Chest X-ray. View position: AP
Patient age: 31
Patient sex: M
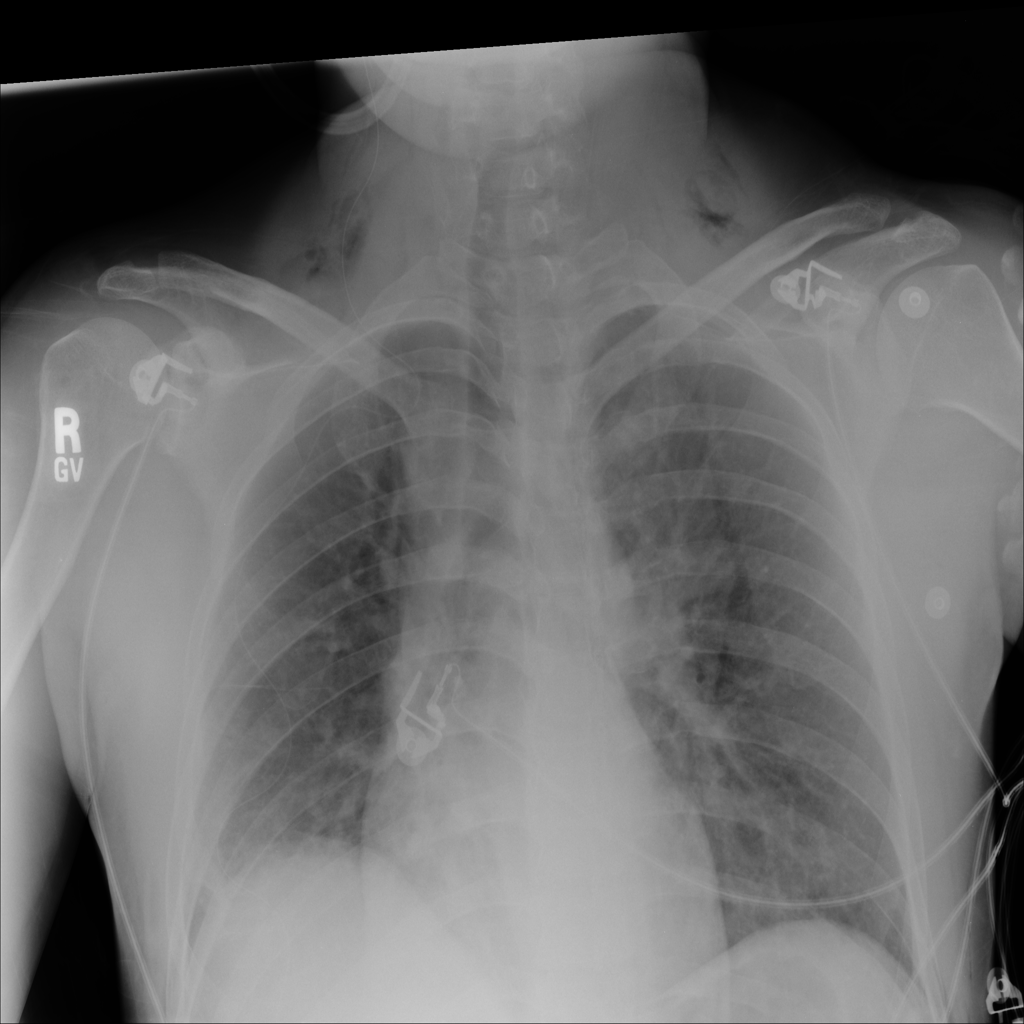
Finding: Pneumothorax